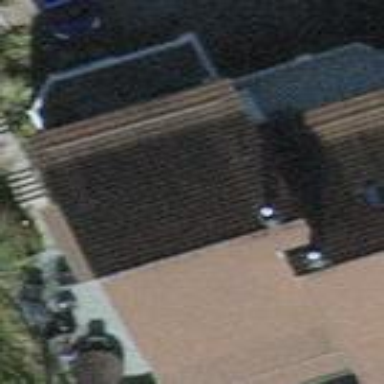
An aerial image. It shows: Semidetached house with gabled roof.